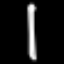
Label: pencil